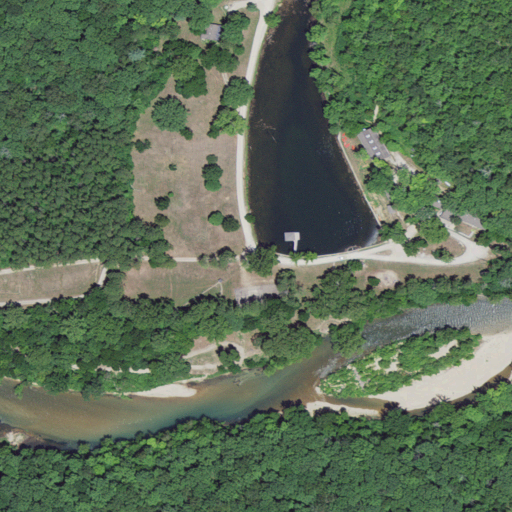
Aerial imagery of valley in Missouri named Broad Shoal Hollow containing deciduous forest, open water, evergreen forest, open development, mixed forest, medium intensity development, pasture, and low intensity development